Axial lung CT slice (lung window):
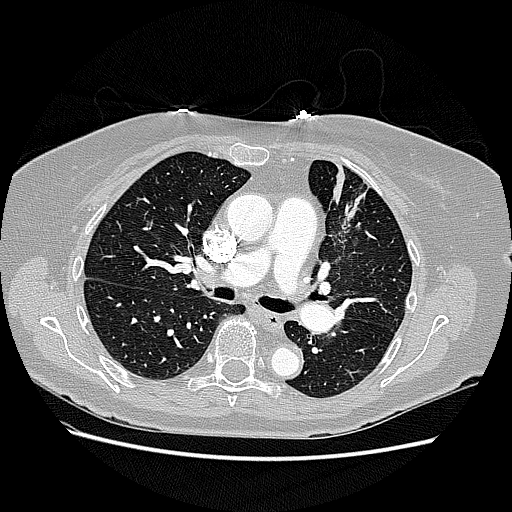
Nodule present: no